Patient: sex F, age 57
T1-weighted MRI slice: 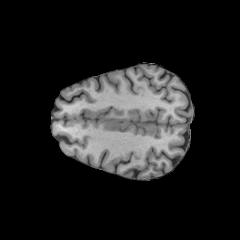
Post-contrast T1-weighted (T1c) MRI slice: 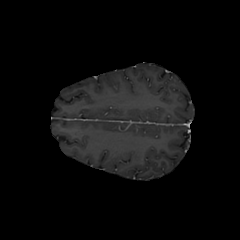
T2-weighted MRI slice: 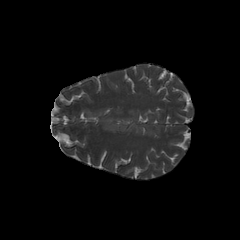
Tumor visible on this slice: no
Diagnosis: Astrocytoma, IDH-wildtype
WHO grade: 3